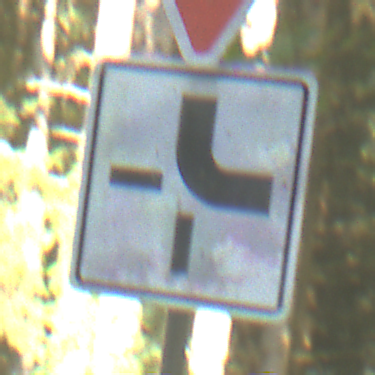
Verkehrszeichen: VerlaufVorfahrtsstrasse4
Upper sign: VorfahrtGewaehren
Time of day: MorningAfternoon
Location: Outdoor (Nature)
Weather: Clear
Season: NotSpecified
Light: Natural